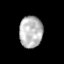
Tissue: prostate
Cell type: Myeloid cells
Senescence score: 0.2943
Nuclear area (px): 715
Mean DAPI intensity: 185.309